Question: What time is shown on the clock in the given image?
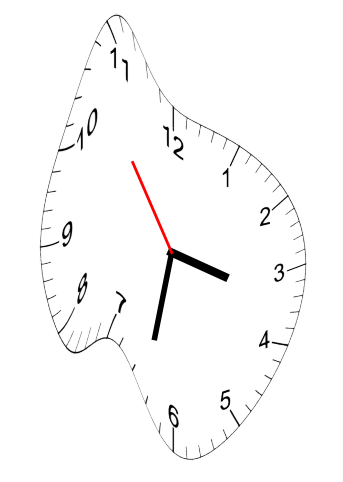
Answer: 03:31:54